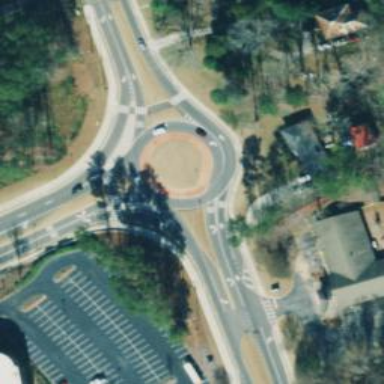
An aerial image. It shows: Asphalt road that is secondary route leading to roundabout.